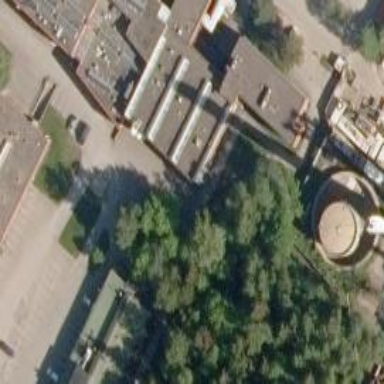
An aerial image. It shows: School.